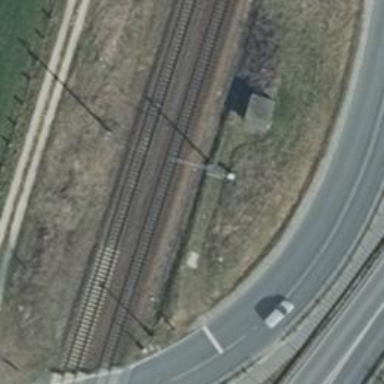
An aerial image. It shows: Milestone along the railway track with catenary mast.